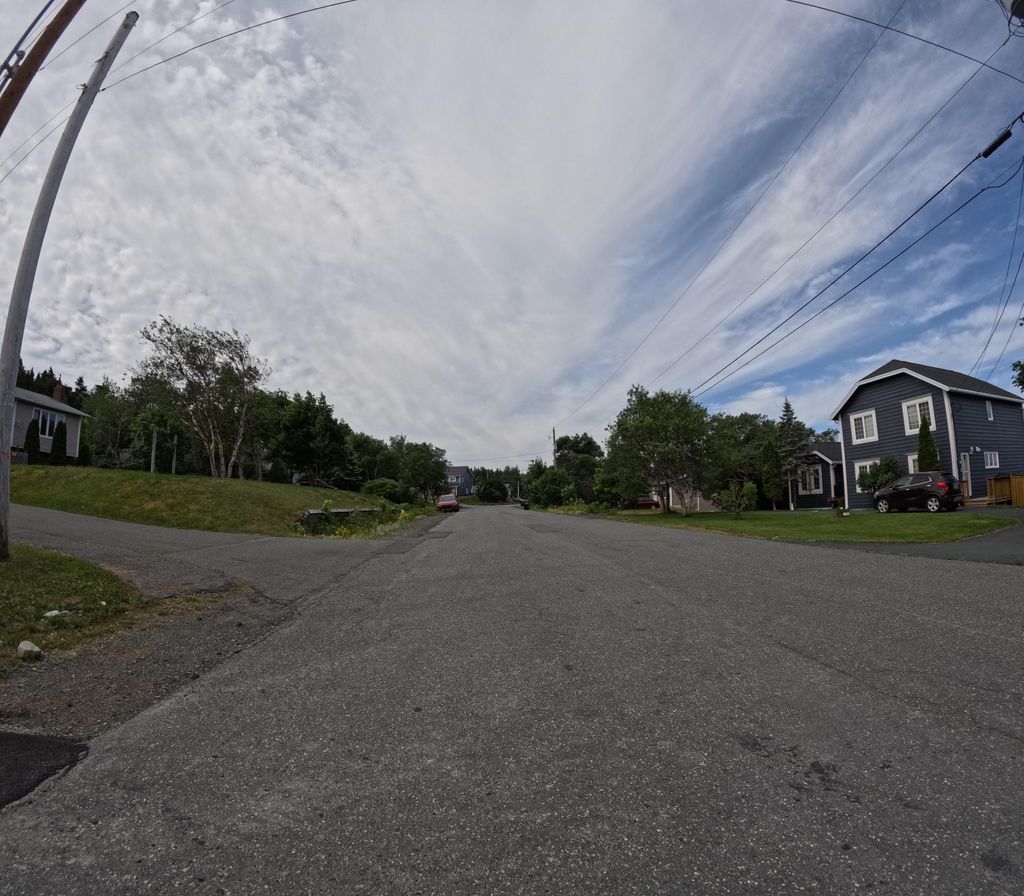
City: st_johns